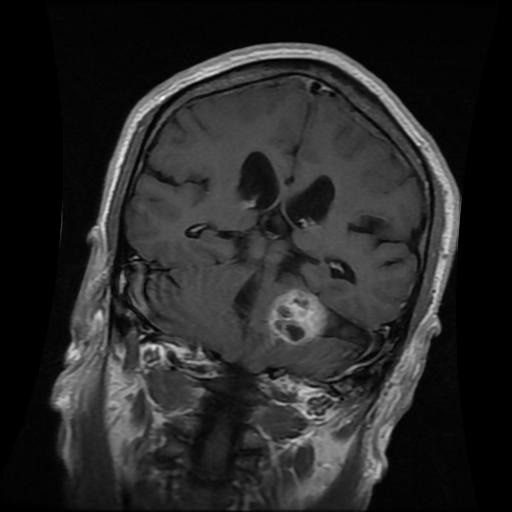
Label: meningioma